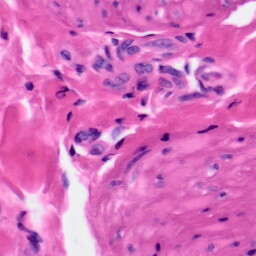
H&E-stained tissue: Skin